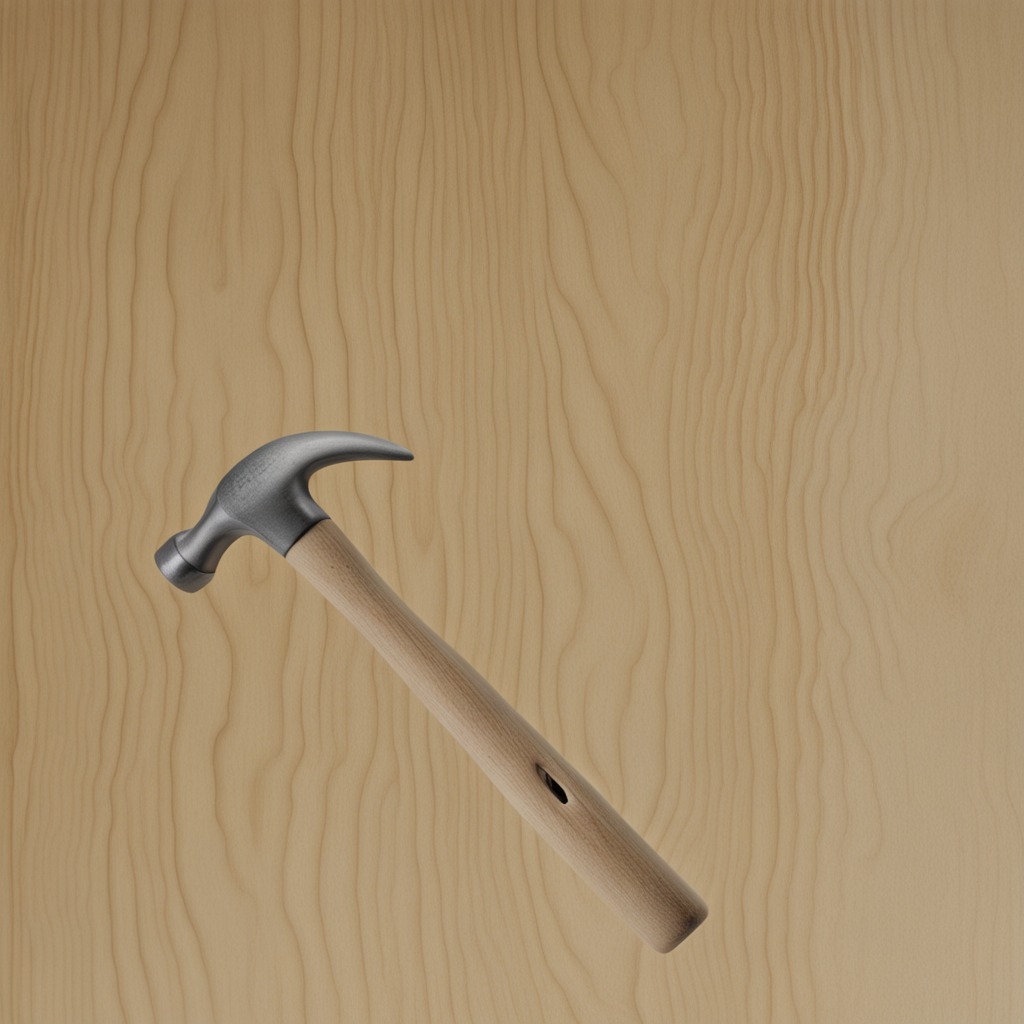
A hammer lying on a plywood surface in a paint workshop lit by afternoon window light